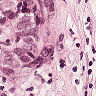
Metastatic tissue present: yes